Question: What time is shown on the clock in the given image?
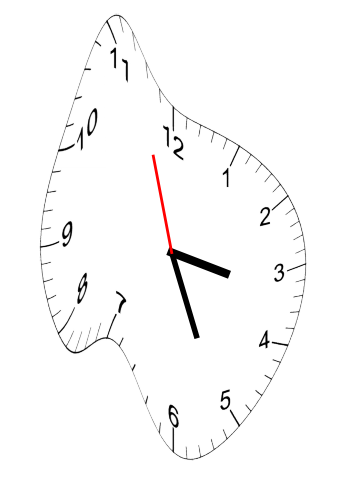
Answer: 03:25:57